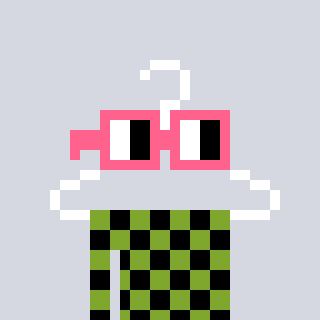
a pixel art character with square pink glasses, a hanger-shaped head and a slimegreen-colored body on a cool background